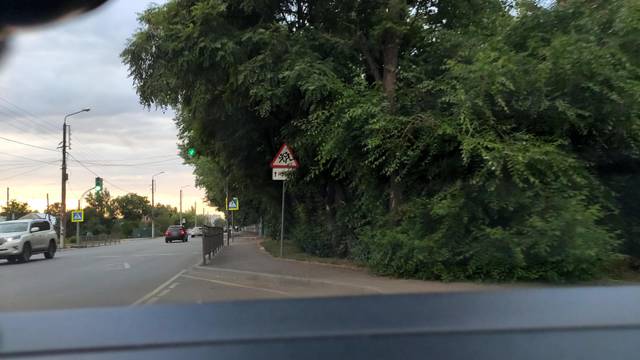
Region: Russia
Coordinates: 51.628, 39.176